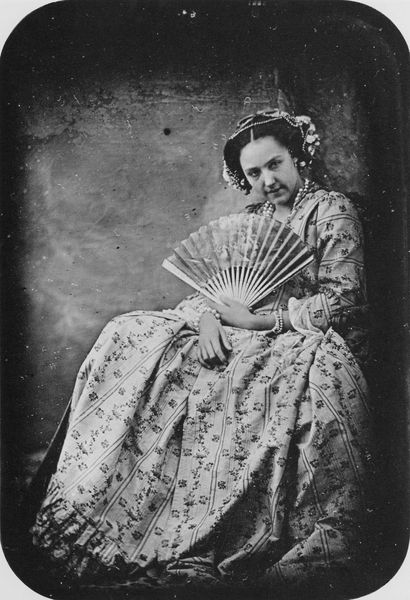
Titel: Dame mit Fächer
Künstler: Hippolyte Bayard
Schlagwörter: gemälde, hand, weiß, sitzen, blumen, finger, frau, frisur, grau, haar, hintergrund, kleid, nase, profil, schmuck, schwarz, stirn, stuhl, blick, dame, fächer, haube, malerei, mode, muster, ornament, rock, wand, arme, augen, falten, gesicht, haarschmuck, kleidung, rahmen, ärmel, bild, bildnis, hände, portrait, porträt, haare, sitzend, stoff, mittelscheitel, perlen, scheitel, rund, spanien, japan, angelehnt, atelier, streifen, rüschen, japanerin, foto, fotografie, photographie, schwarz weiss, sommerkleid, photo, tracht, ecken, china, armband, armreif, armreifen, geblümt, kahlo, erinnerung, indien, kopfschmuck, photografie, mexiko, geischt, folklore, dia, asiatin, daguerreotypie, visitenkarte, frieda, röslein